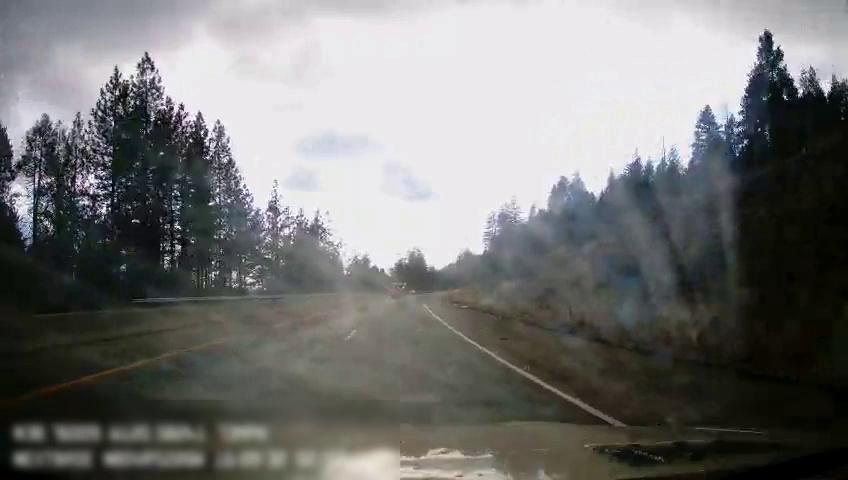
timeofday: Day
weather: Cloudy
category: Drivable Space
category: Drivable Space
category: Vehicles | Van
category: Lanes | Current Lane
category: Lanes | Alternate Lane
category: Lanes | Alternate Lane